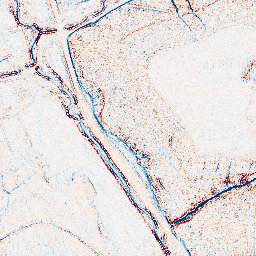
Category: edge_preserving
Decomposition family: bilateral
Decomposition parameters: d: 5
sigma_color: 25
sigma_space: 25
Upsampling method: fft_zeropad
Upsampling parameters: scale: 4
Upsampling scale: 4